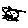
Label: cat